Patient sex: M
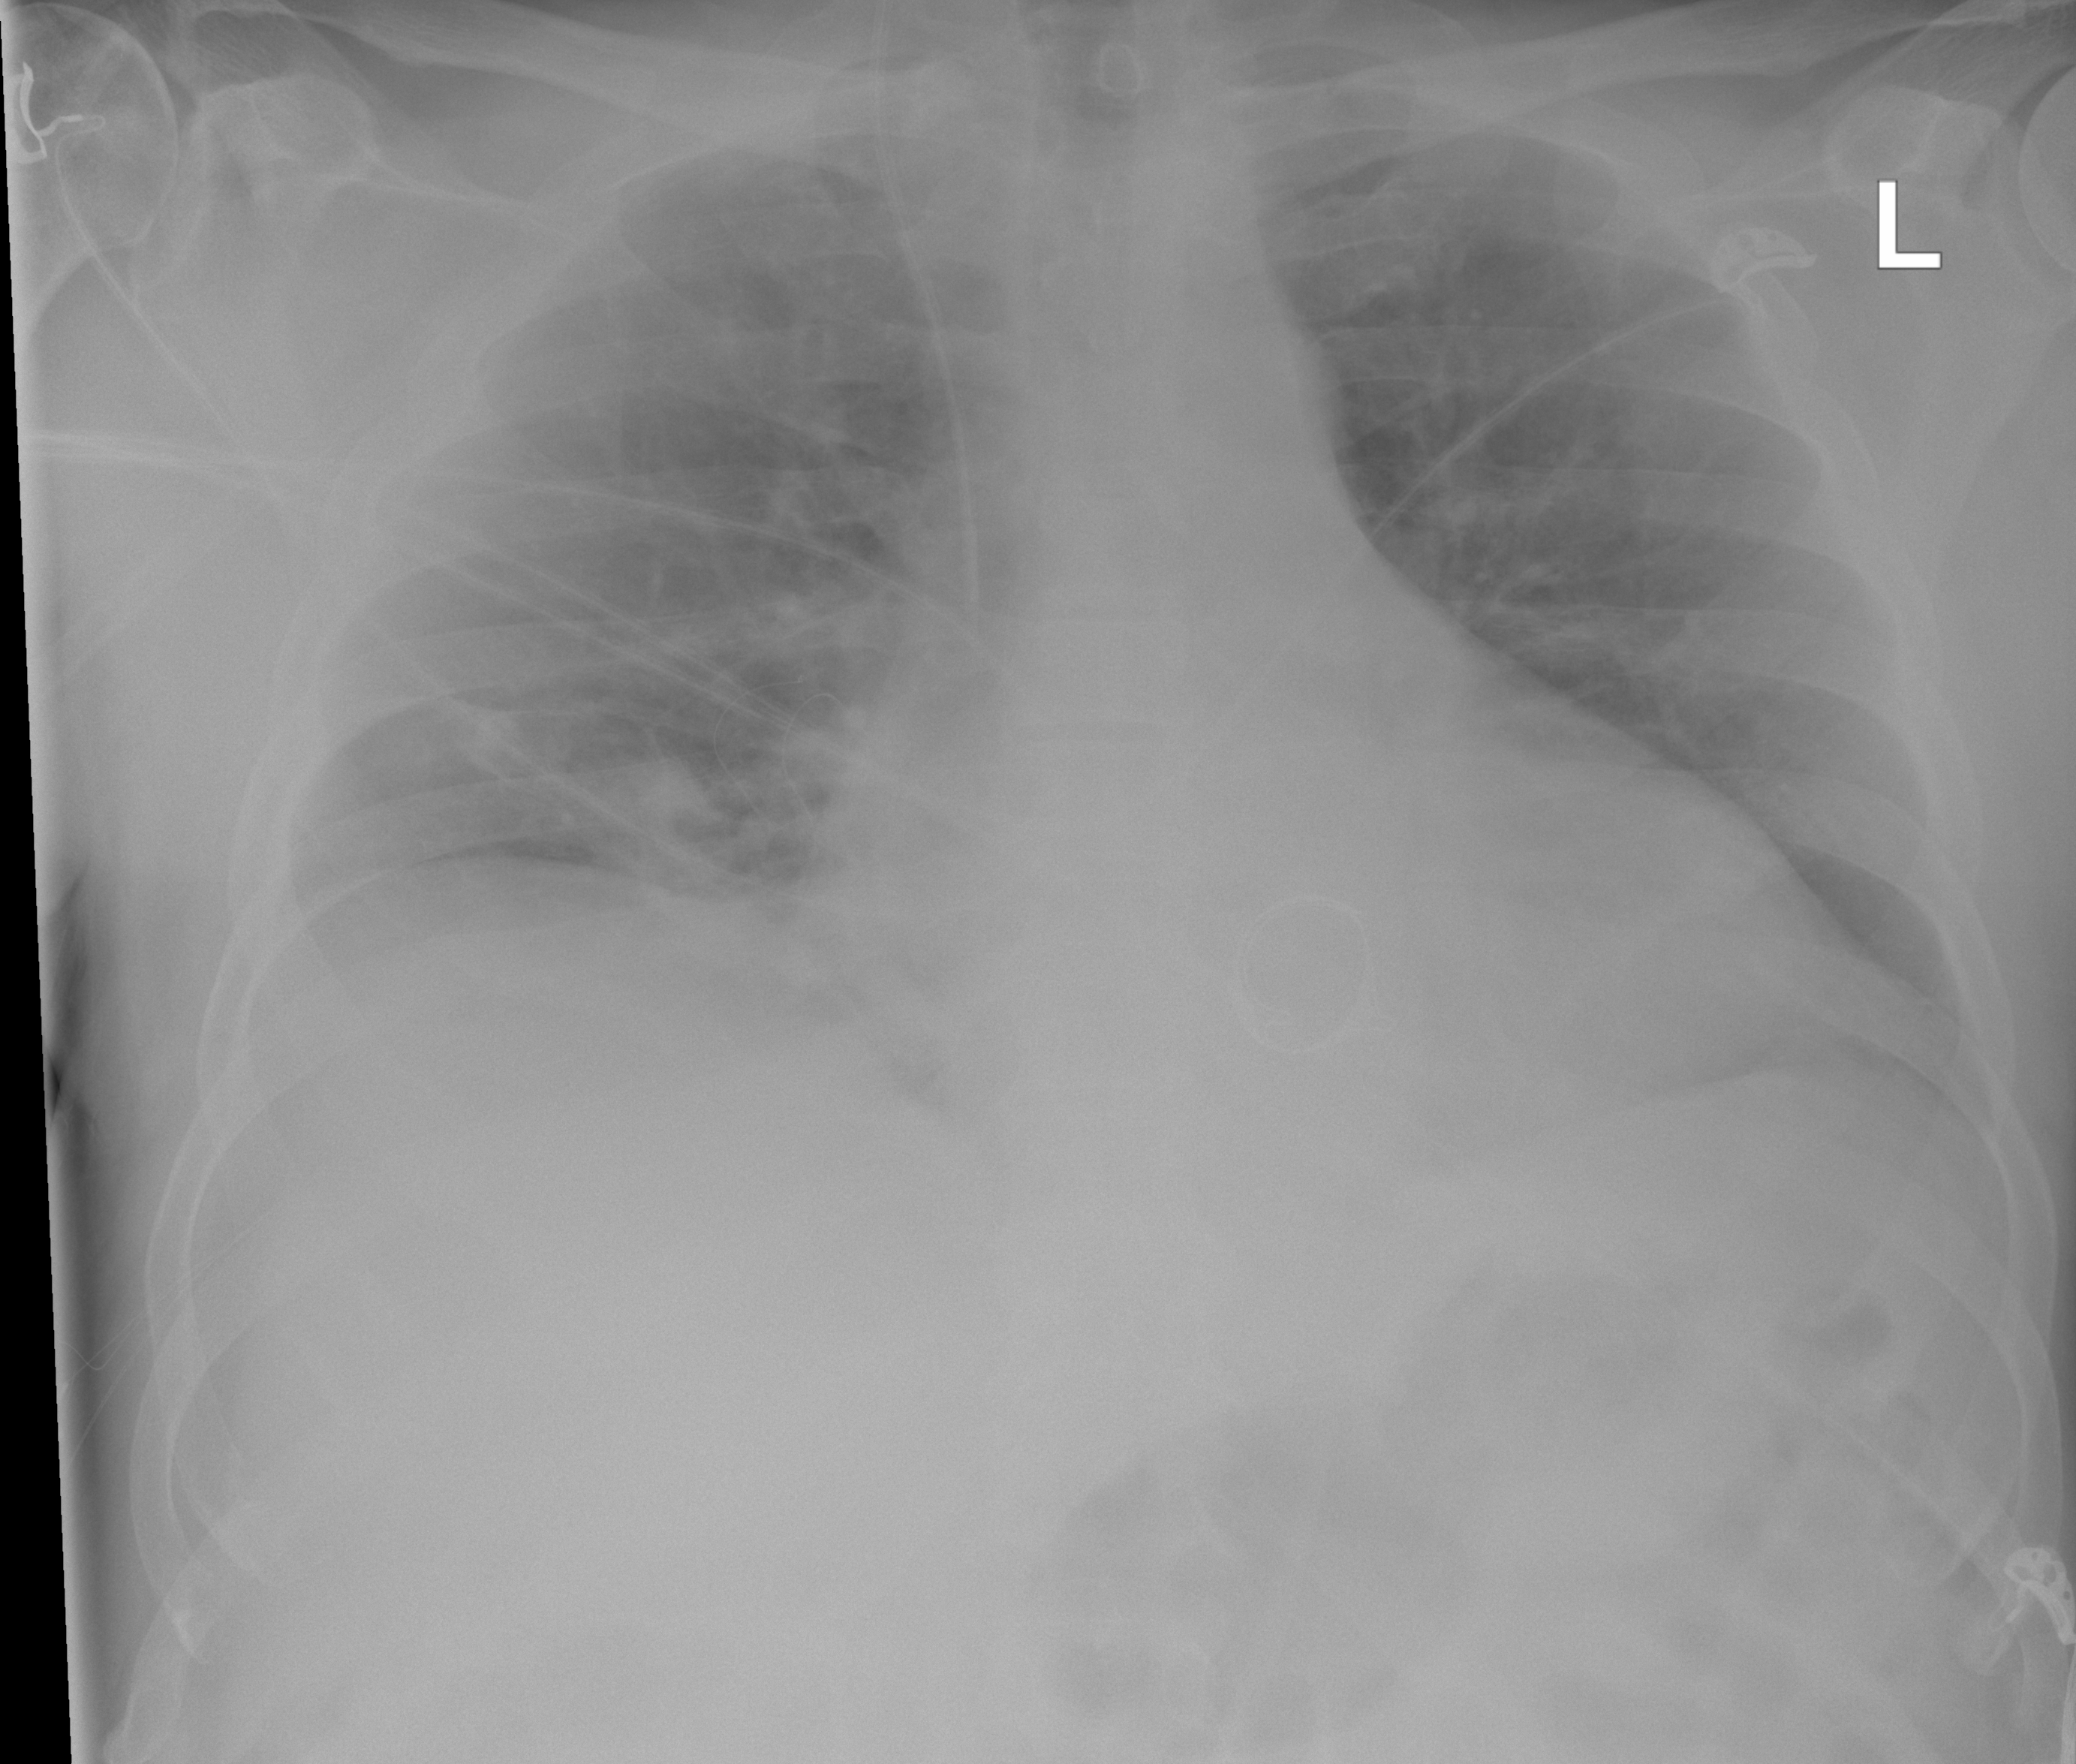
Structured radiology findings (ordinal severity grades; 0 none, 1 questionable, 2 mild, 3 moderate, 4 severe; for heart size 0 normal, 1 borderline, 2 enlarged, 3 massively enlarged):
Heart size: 2
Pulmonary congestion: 2
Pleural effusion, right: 0
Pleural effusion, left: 0
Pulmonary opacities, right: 0
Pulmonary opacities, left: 0
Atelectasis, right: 2
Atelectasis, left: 0